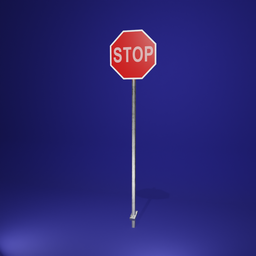
Label: architecture